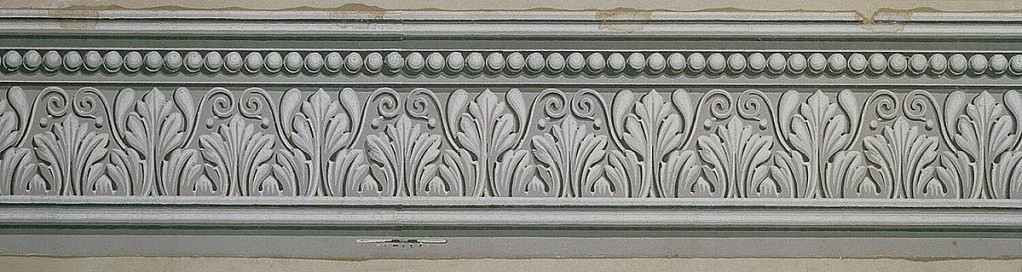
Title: Border
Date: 1790–1810
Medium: Block-printed on handmade paper
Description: Wide band of anthemion with scrolling tendrils, below a band of beading. Printed in grisaille.

H# 440